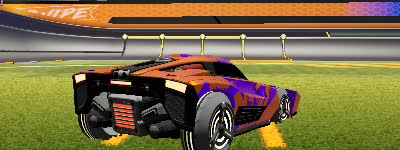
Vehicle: breakout